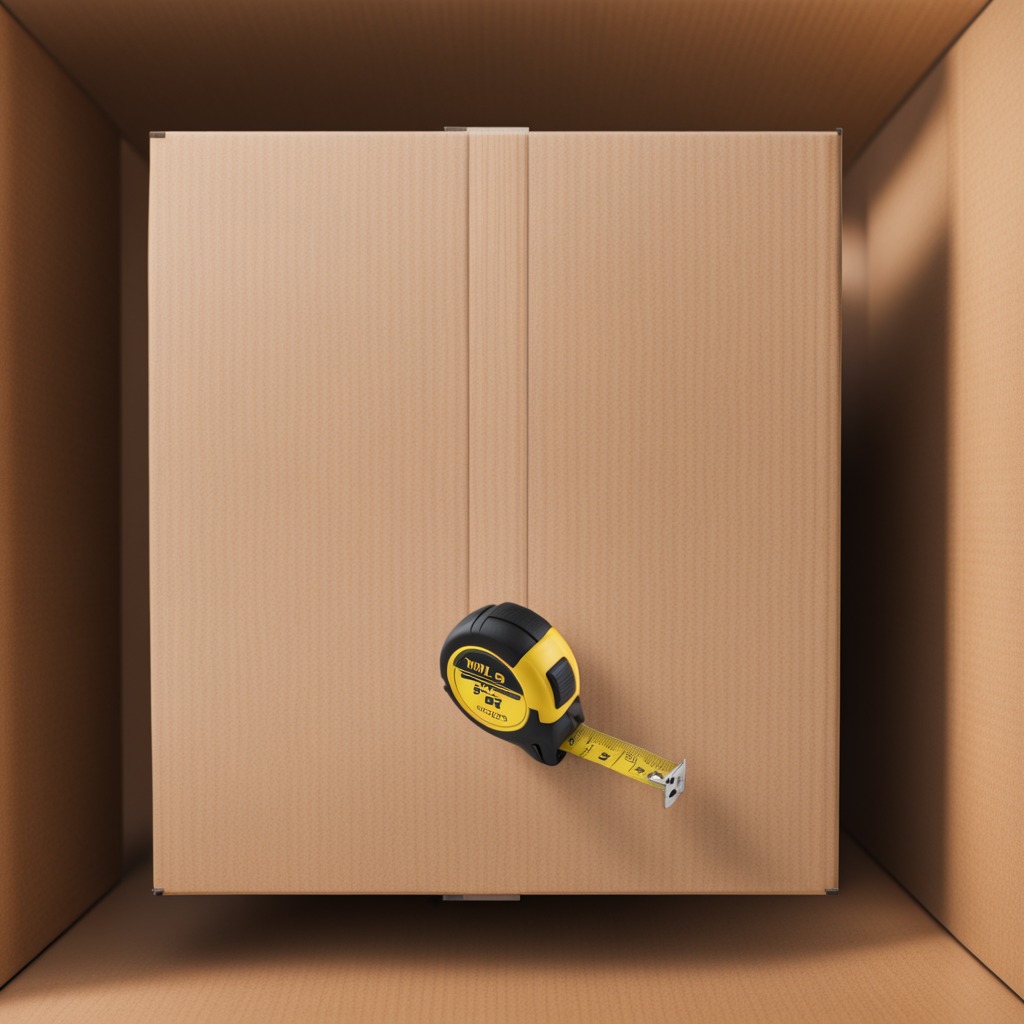
A measuring tape is lying on the cardboard box surface in an outdoor workshop during daytime bright natural light soft shadows slightly creased but